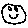
Label: smiley face